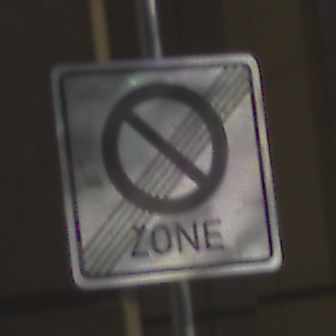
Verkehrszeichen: EndeEingeschraenktesHalteverbotZone
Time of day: MorningAfternoon
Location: Outdoor (Urban)
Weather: PartlyCloudy
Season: NotSpecified
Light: Natural